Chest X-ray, PA view. Patient: 52 years old, sex M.
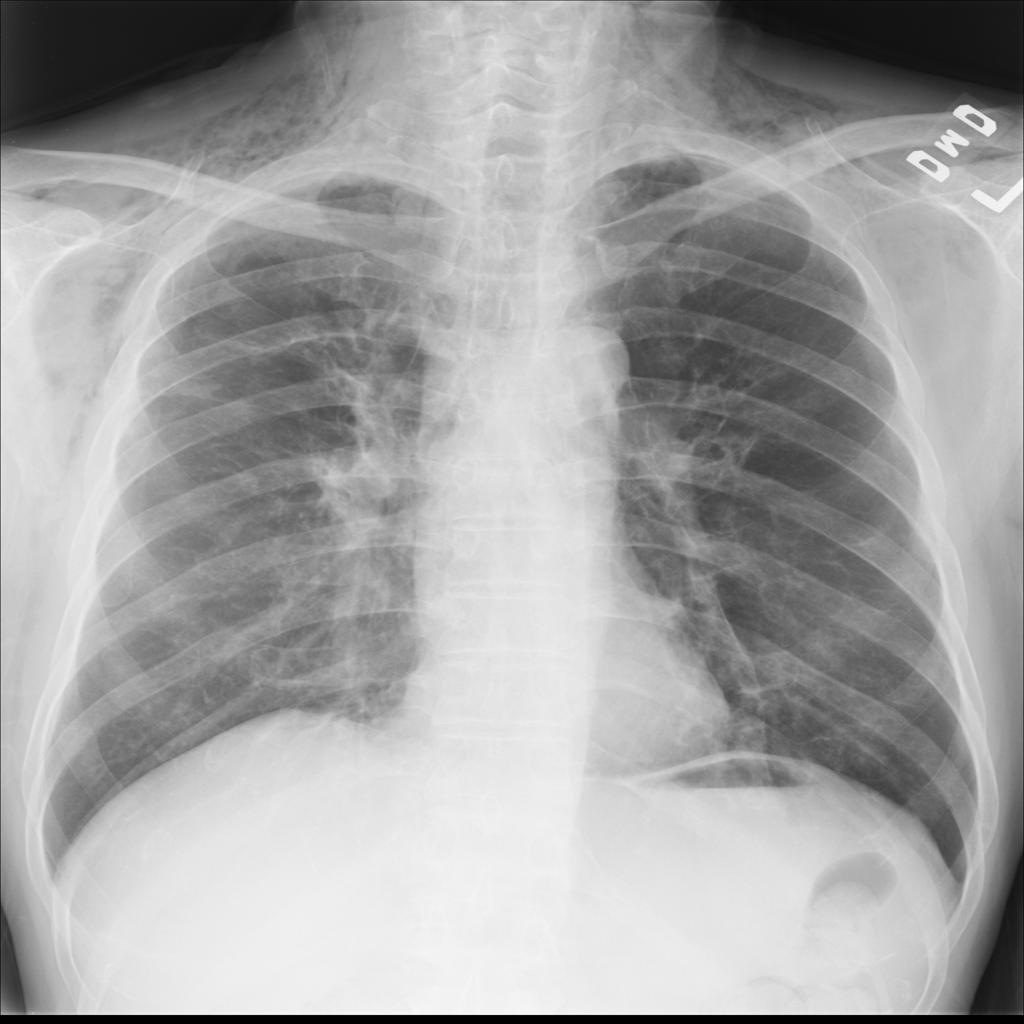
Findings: Emphysema